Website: home-depot
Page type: billing-address
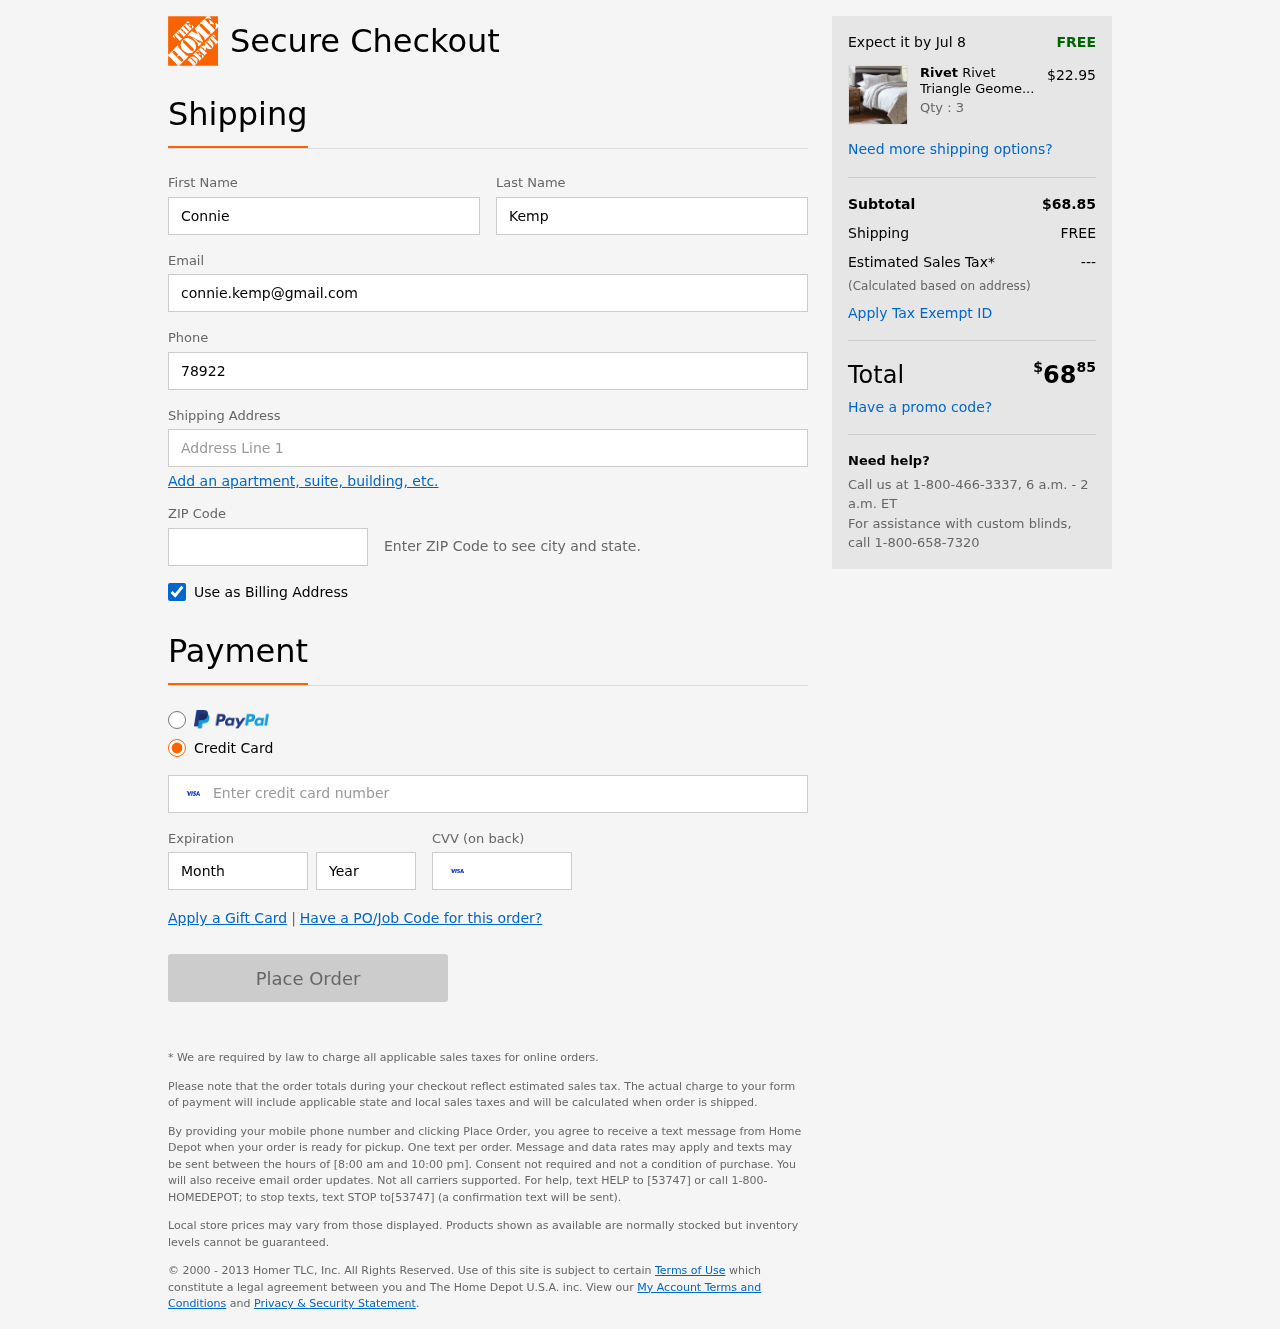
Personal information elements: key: PII_FIRSTNAME
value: Connie
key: PII_LASTNAME
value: Kemp
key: PII_EMAIL
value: connie.kemp@gmail.com
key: PII_PHONE
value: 7892219929
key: PII_STREET
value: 027 Jones Estate Apt. 027
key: PII_POSTCODE
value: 85220
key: PII_CARD_NUMBER
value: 4006 9036 9932 1023
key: PII_CARD_EXPIRY_MONTH
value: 07
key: PII_CARD_CVV
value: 391
Product elements: key: PRODUCT1_BRAND
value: Rivet
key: PRODUCT1_NAME
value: Rivet Triangle Geometric Pattern Cotton Duvet Comforter Cover Set
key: PRODUCT1_PRICE
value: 22.95
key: PRODUCT1_QUANTITY
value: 3
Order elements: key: ORDER_DELIVERY_DATE
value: Jul 8
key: ORDER_SUBTOTAL
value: $68.85
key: ORDER_SHIPPING_COST
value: FREE
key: ORDER_TAX
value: ---
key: ORDER_TOTAL2
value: $6885